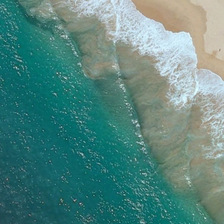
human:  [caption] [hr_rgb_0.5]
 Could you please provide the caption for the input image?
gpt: white waves are between yellow beach and blue ocean .

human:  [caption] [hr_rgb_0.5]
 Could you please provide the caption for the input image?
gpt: white waves are between yellow beach and blue ocean .

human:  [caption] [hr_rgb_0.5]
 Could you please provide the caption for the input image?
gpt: white waves are between yellow beach and blue ocean .

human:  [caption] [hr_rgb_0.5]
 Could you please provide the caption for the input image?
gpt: white waves are between yellow beach and blue ocean .

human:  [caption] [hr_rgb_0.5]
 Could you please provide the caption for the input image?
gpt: white waves are between yellow beach and blue ocean .